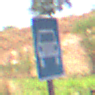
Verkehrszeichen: Kraftfahrstrasse
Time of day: Midday
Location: Roofed (Underpass)
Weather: Clear
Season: NotSpecified
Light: Natural